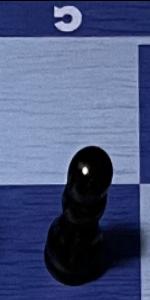
Label: Pawn_Black